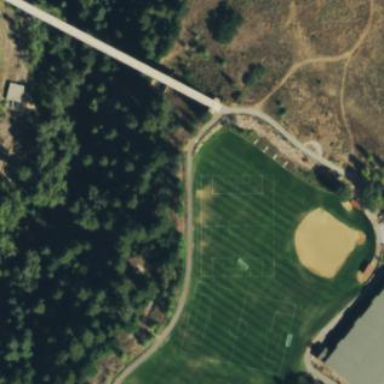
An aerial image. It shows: Baseball pitch for leisure and sports activities.